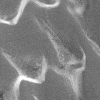
Atmospheric dust classification: not_dusty